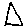
Label: triangle